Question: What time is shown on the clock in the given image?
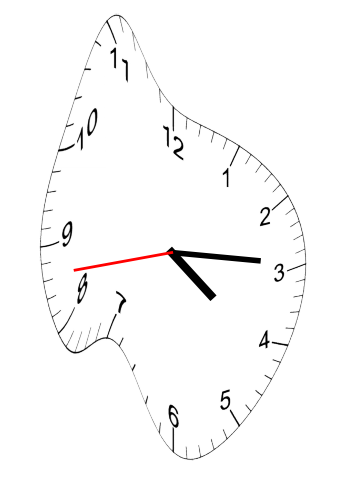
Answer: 04:14:43